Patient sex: F
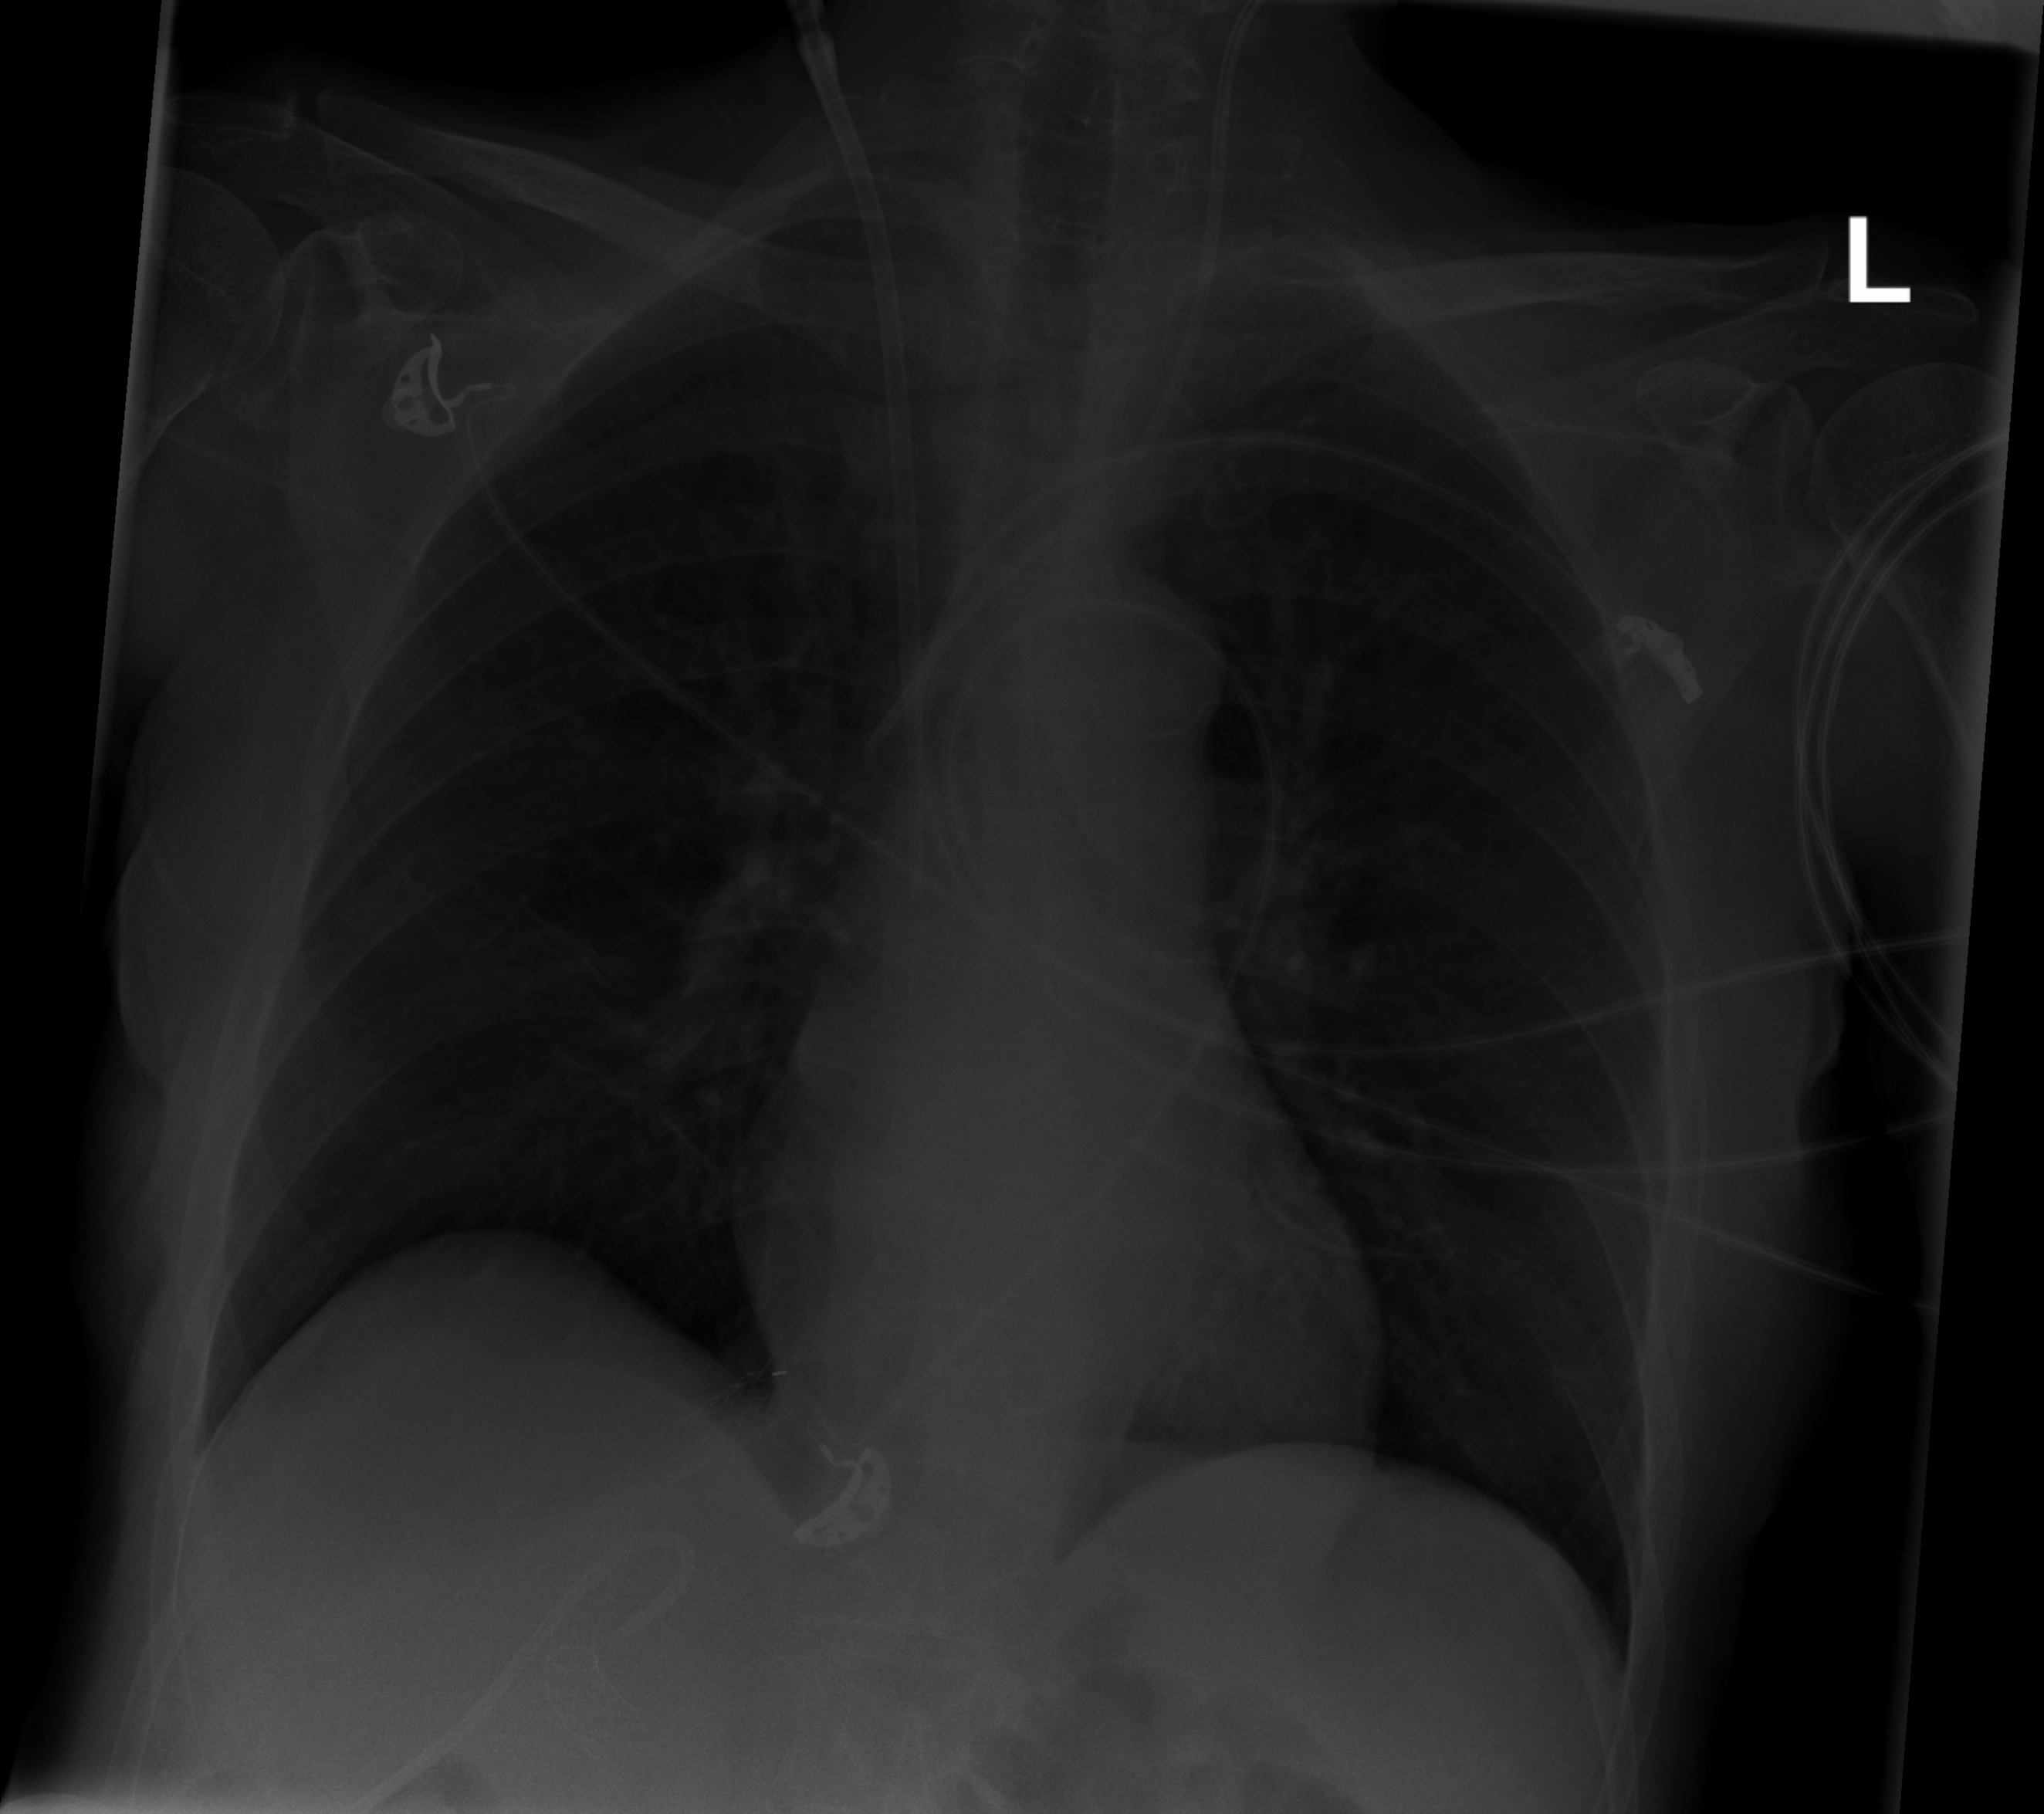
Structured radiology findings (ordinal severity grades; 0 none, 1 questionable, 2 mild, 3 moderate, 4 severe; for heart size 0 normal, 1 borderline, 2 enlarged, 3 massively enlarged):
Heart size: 0
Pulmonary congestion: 0
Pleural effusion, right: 0
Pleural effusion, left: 0
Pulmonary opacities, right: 0
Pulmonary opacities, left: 0
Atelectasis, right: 0
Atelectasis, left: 0